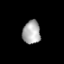
Tissue: lung
Cell type: Endothelial cells
Senescence score: 0.6498
Nuclear area (px): 404
Mean DAPI intensity: 172.752